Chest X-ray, AP view. Patient: 72 years old, sex M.
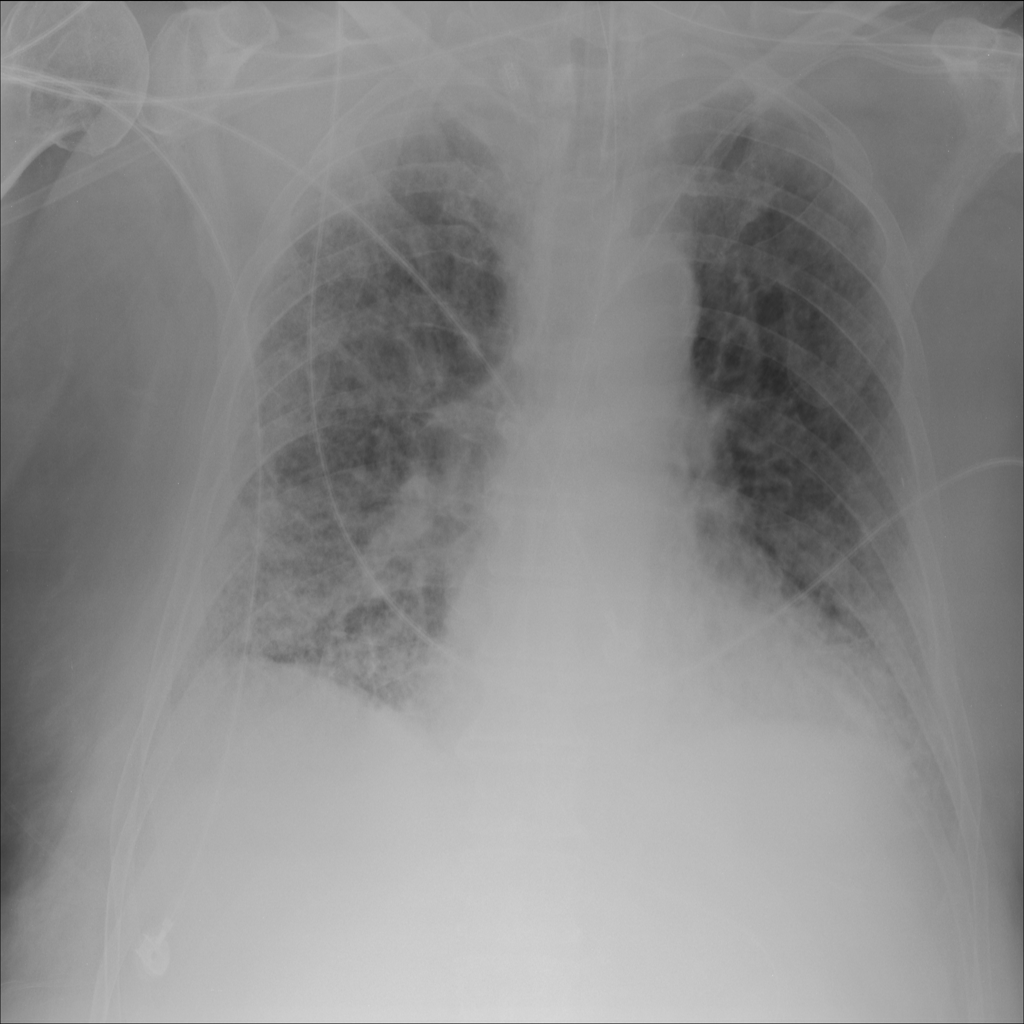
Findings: Infiltration